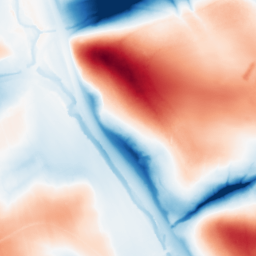
Category: classical
Decomposition family: gaussian_anisotropic
Decomposition parameters: sigma_x: 5
sigma_y: 50
Upsampling method: linear_exact
Upsampling parameters: scale: 8
Upsampling scale: 8